Aerial crown-view tile of a tropical tree (Barro Colorado Island, Panama), acquired 20250512:
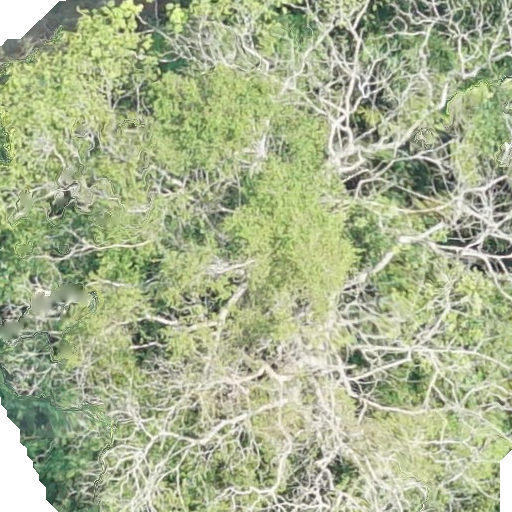
Species: Dipteryx oleifera
GBIF accepted scientific name: Dipteryx oleifera
Crown area: 507.993 m²